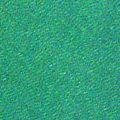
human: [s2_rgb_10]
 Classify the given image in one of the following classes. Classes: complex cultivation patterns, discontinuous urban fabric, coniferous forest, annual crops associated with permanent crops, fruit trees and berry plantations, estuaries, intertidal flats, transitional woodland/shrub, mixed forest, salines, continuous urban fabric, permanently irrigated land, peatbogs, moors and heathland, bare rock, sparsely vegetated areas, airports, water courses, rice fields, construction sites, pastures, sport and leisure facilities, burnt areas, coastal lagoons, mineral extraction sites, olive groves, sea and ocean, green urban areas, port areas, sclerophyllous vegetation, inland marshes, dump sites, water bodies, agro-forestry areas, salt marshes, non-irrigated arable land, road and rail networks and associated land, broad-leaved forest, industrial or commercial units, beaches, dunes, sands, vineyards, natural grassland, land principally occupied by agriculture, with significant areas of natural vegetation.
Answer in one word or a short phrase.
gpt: sea and ocean